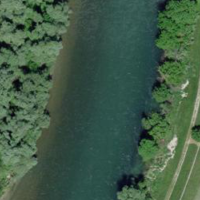
EUNIS habitat code: 15
Species observed at this site:
Castor fiber
Acer campestre